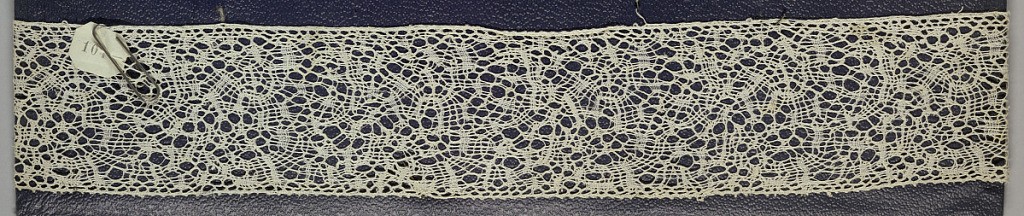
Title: Border
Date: mid-18th century
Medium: Technique: bobbin lace
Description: Bobbin lace pillow border, floral scrolls; mid-18th century Flemish